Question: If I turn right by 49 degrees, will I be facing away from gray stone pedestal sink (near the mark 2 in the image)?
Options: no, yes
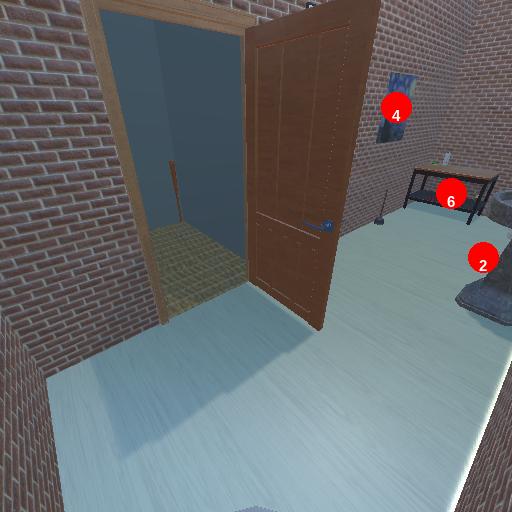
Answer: no